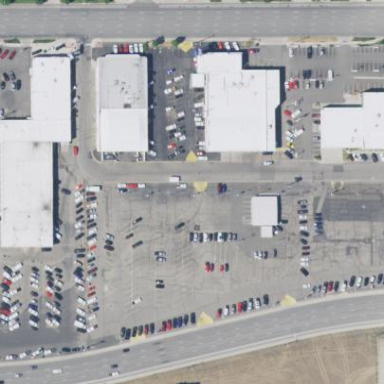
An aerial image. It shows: Shop that sells cars.